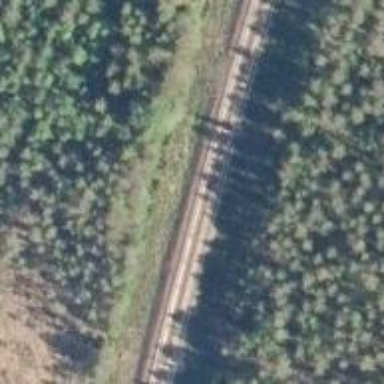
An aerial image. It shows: Railway track with continuous electrified contact line.